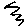
Label: zigzag